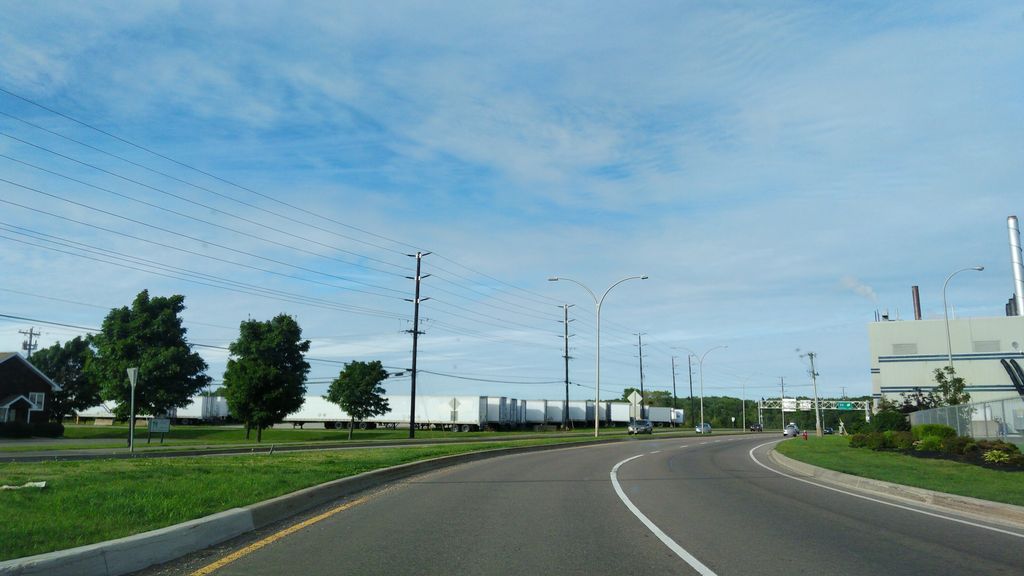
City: charlottetown